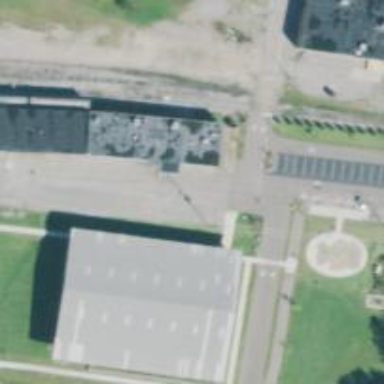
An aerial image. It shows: Marketplace building.